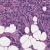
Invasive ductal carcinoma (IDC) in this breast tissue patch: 1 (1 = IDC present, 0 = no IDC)